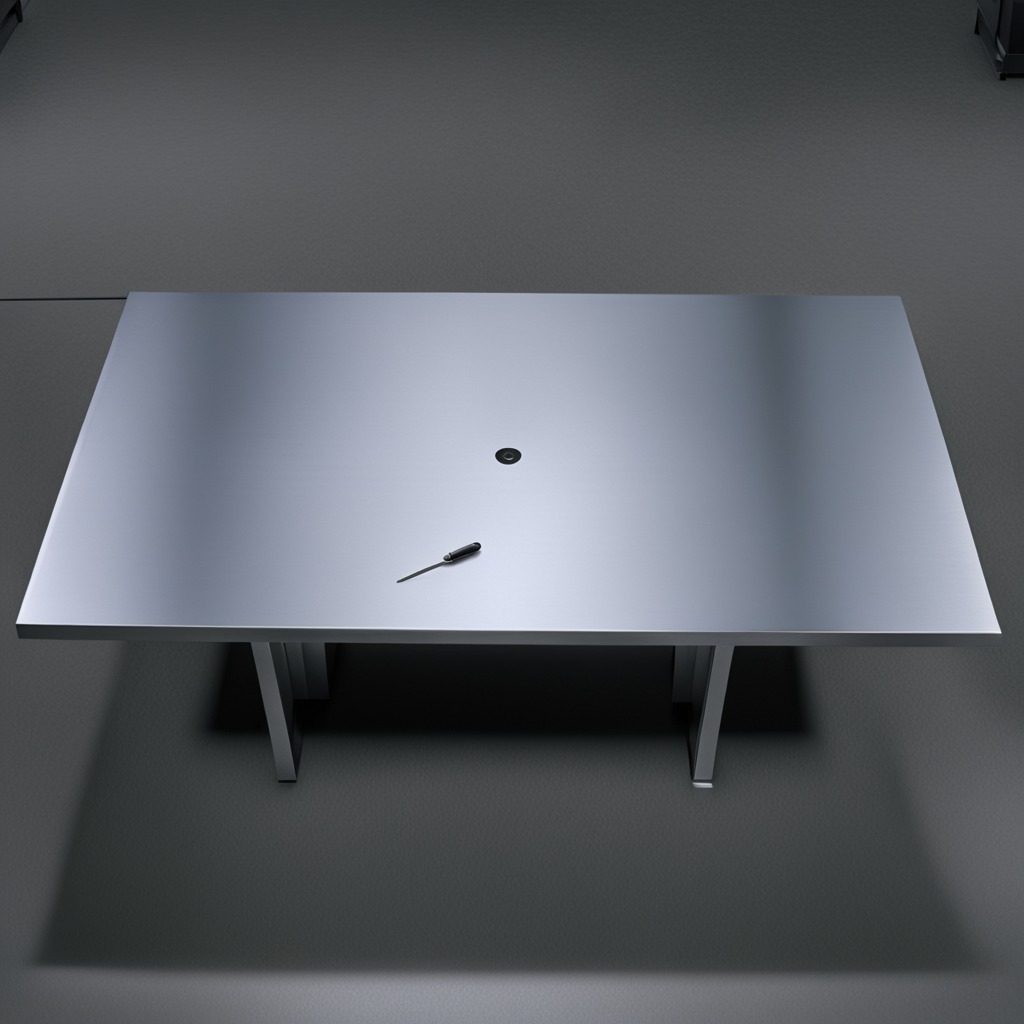
A screwdriver lies on the tabletop in the evening.